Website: bh-photo
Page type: customer-info-address
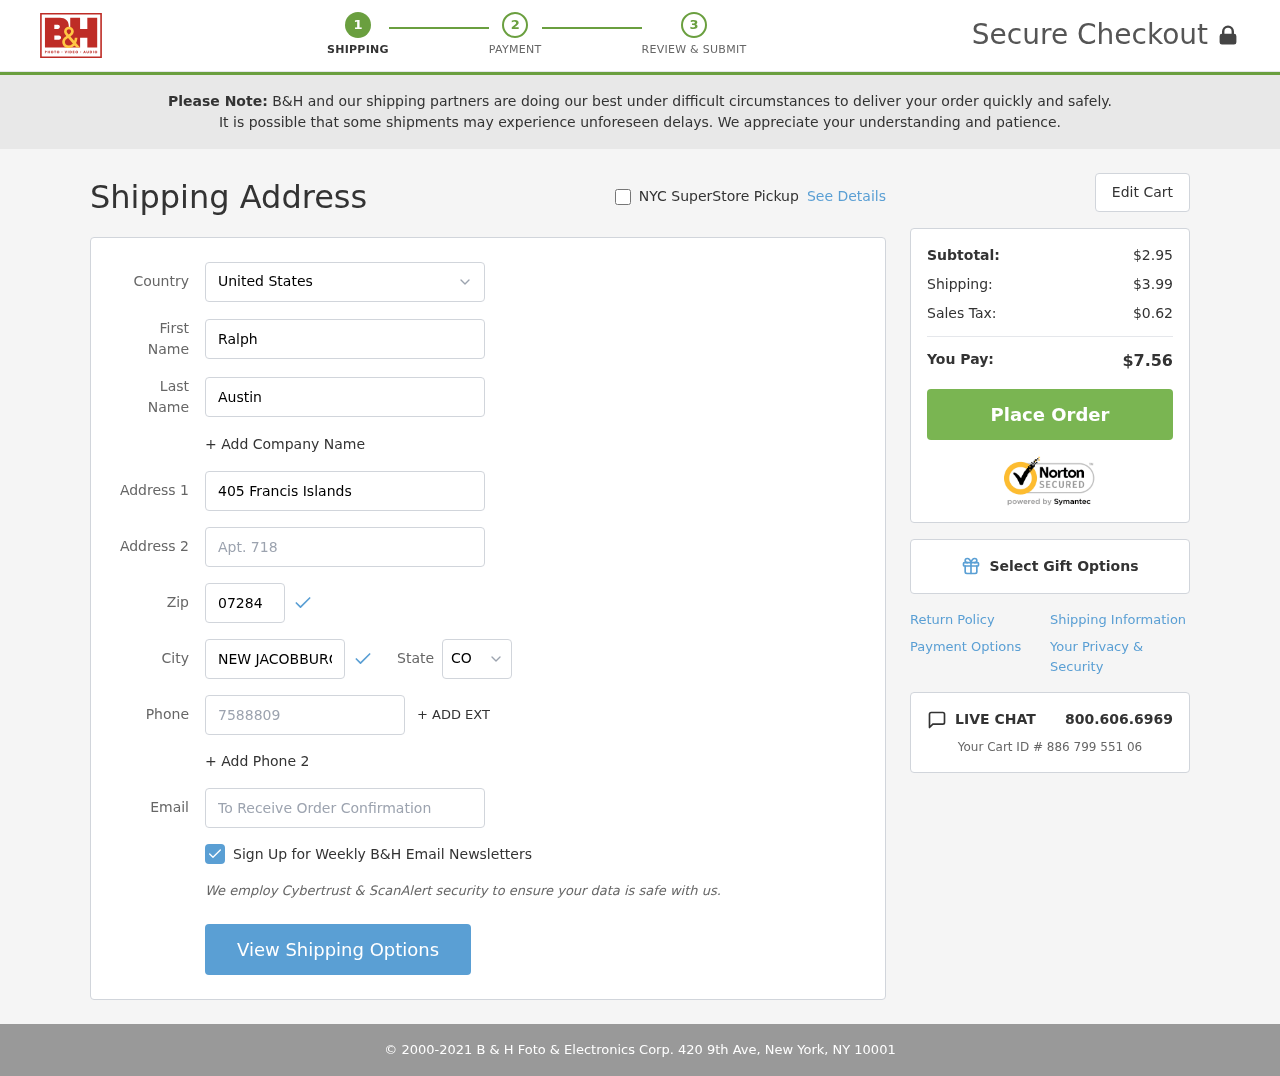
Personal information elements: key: PII_CITY
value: New Jacobburgh
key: PII_COUNTRY
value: United States
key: PII_EMAIL
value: raustin@hotmail.com
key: PII_FIRSTNAME
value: Ralph
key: PII_LASTNAME
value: Austin
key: PII_PHONE
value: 7588809802
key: PII_POSTCODE
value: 07284
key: PII_STATE_ABBR
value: CO
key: PII_STREET
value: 405 Francis Islands
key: PII_STREET2
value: Apt. 718
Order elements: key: ORDER_SUBTOTAL
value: $2.95
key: ORDER_SHIPPING_COST
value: $3.99
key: ORDER_TAX
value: $0.62
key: ORDER_TOTAL
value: $7.56
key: ORDER_ID
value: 886 799 551 06